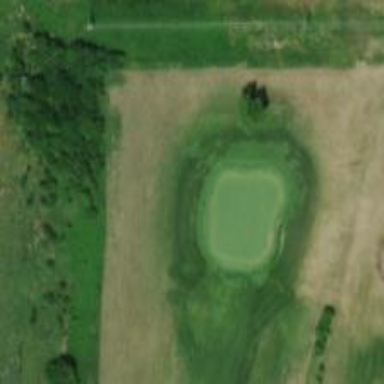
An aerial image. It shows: View of golf hole.